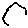
Label: hexagon